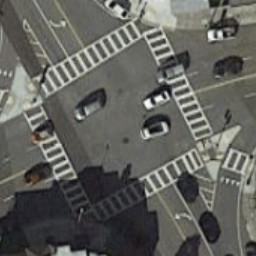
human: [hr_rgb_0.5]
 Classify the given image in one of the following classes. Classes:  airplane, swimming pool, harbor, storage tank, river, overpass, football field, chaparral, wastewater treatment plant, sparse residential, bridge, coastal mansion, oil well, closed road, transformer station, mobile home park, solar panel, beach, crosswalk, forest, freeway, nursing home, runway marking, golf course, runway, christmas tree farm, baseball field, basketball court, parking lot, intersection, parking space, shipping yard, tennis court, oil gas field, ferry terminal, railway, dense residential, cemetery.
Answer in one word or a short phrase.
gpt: crosswalk